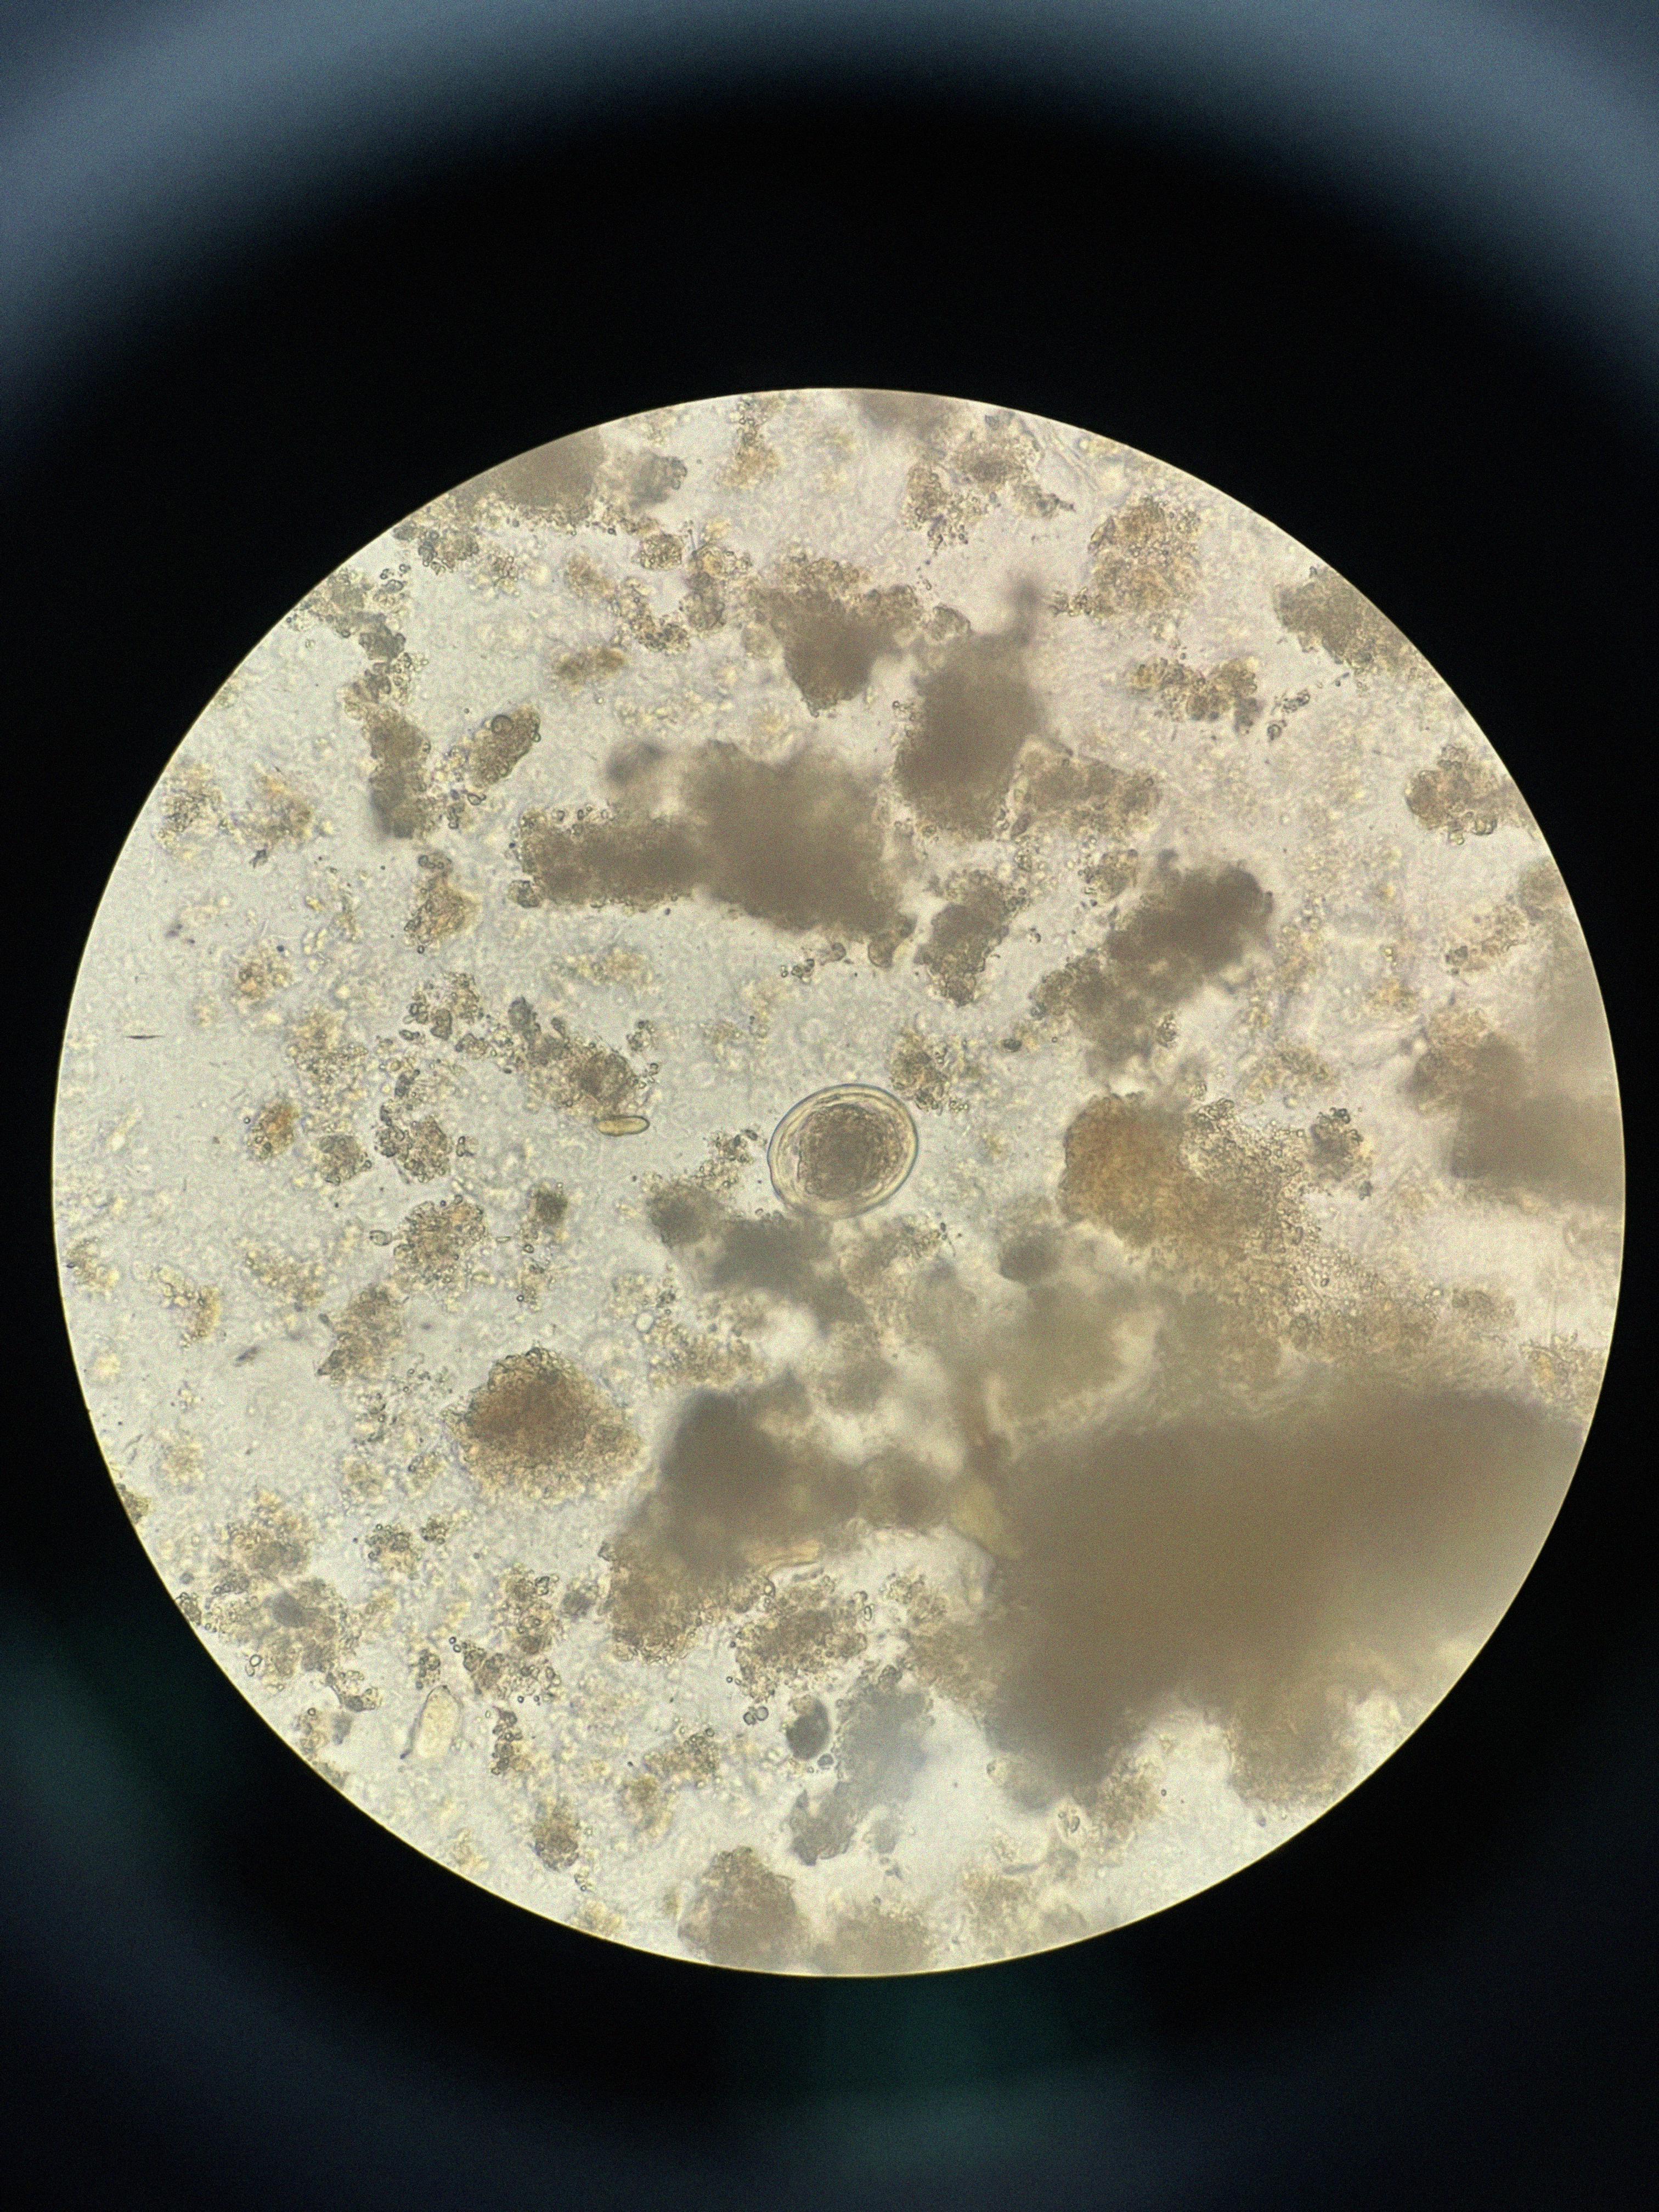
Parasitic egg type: Ascaris lumbricoides